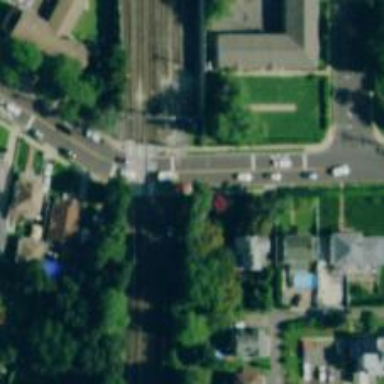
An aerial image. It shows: Railway crossing.